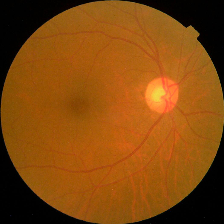
Diabetic retinopathy grade: No DR